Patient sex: M
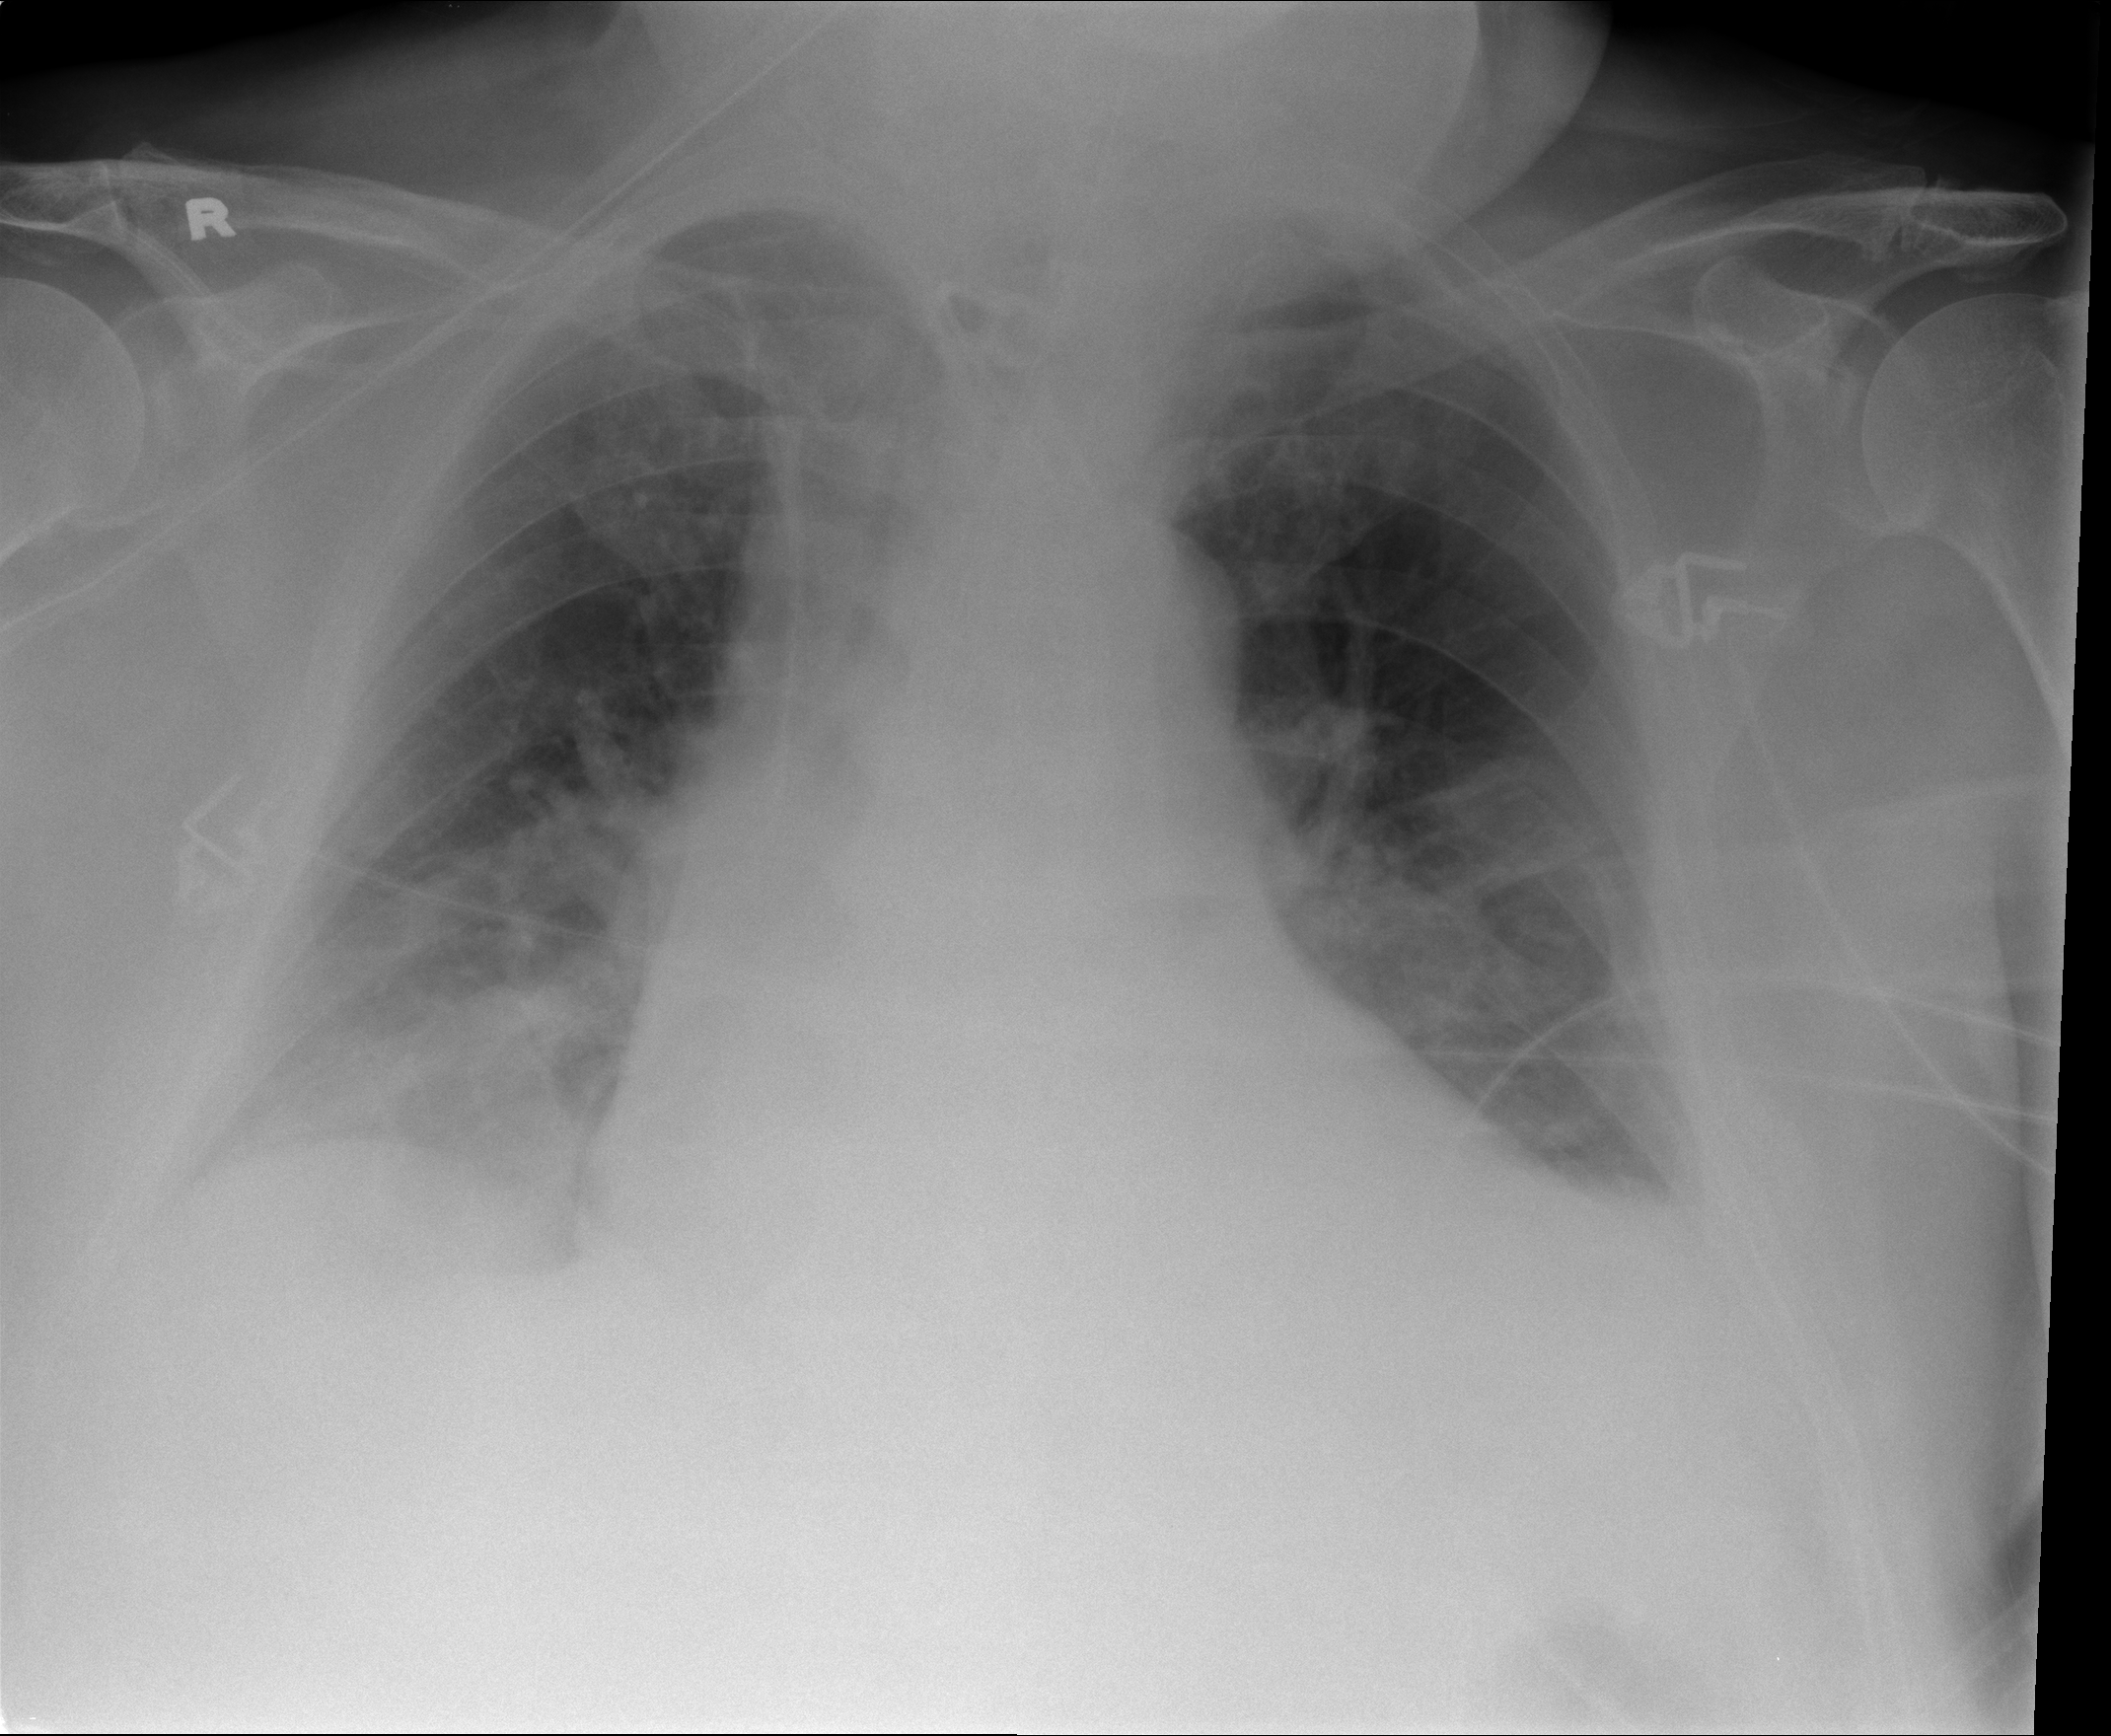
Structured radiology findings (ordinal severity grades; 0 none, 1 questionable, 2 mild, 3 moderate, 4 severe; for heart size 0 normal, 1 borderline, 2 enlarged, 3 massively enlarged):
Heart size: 2
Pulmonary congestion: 2
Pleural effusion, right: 2
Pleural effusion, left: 2
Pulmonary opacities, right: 1
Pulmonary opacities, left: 0
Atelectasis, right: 2
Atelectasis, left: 2